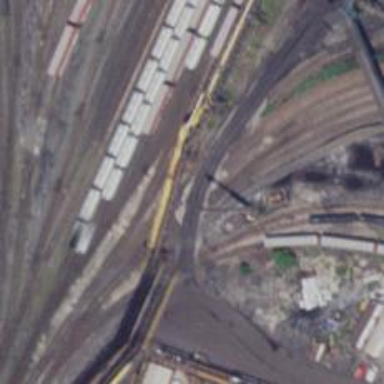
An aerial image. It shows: Railway crossing.